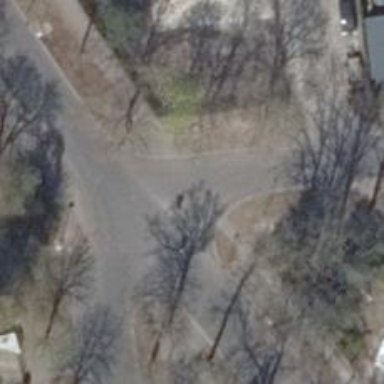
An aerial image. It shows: Residential road with asphalt surface. There are separate sidewalks on both sides of the road.